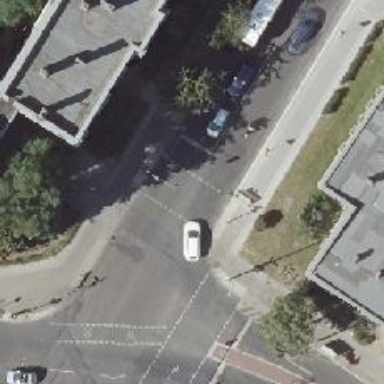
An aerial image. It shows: Footway crossing with traffic signals.